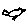
Label: bird